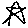
Label: star